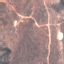
Land use / land cover: HerbaceousVegetation